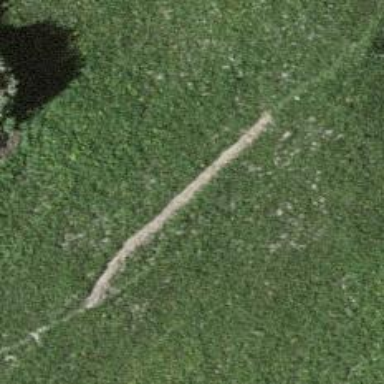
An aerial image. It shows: Path.